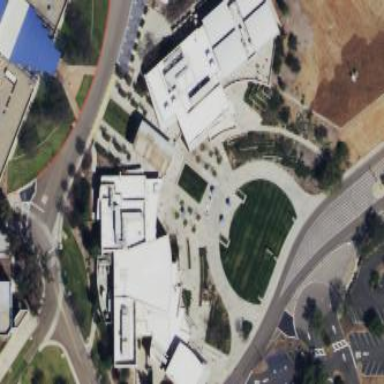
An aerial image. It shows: College building.